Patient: sex M, age 61
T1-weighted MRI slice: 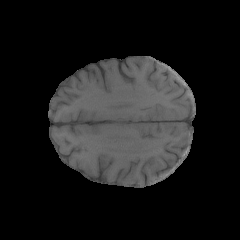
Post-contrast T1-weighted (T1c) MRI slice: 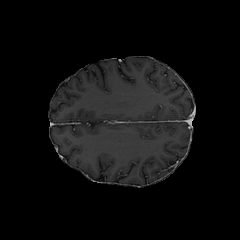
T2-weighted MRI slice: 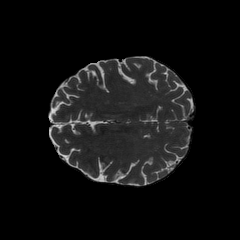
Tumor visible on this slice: no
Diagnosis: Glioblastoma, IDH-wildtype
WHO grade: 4